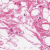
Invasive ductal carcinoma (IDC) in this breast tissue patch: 0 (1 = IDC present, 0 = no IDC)